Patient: sex F, age 46
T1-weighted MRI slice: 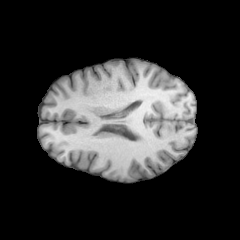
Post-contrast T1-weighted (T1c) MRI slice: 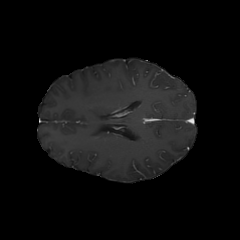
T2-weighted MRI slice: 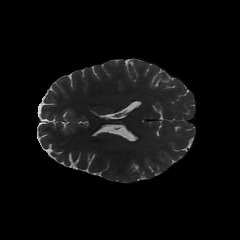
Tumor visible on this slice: no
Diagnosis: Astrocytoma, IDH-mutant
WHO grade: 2